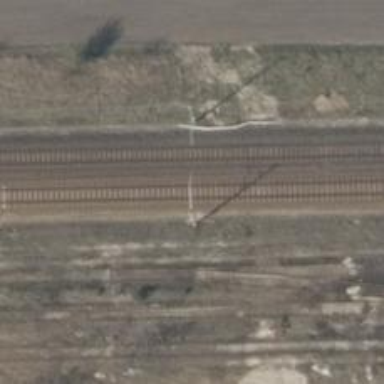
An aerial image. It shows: Milestone along the railway track with catenary mast.